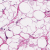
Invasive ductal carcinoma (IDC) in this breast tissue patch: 0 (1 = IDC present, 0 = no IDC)